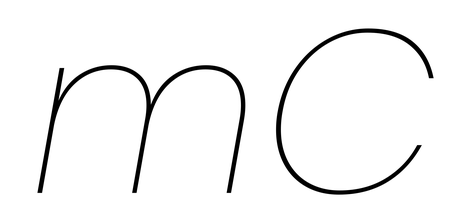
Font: Poppins-ThinItalic